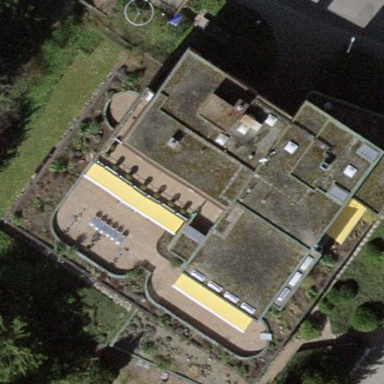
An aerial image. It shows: Building with flat roof.